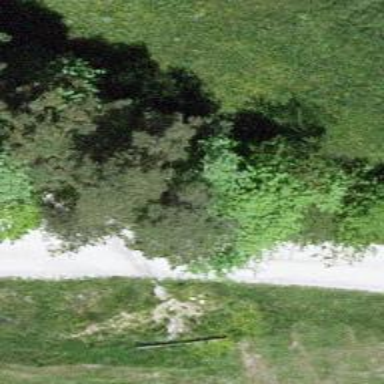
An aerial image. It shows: Row of trees in natural setting.